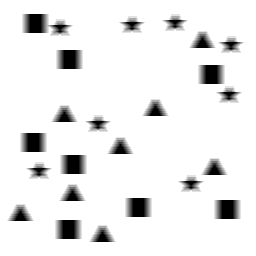
Squares: 8
Triangles: 8
Stars: 8
Total shapes: 24